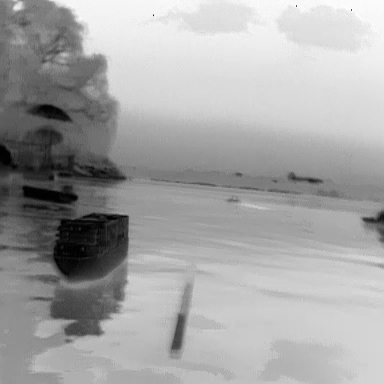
There is a fishing_boat in the infrared image.